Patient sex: M
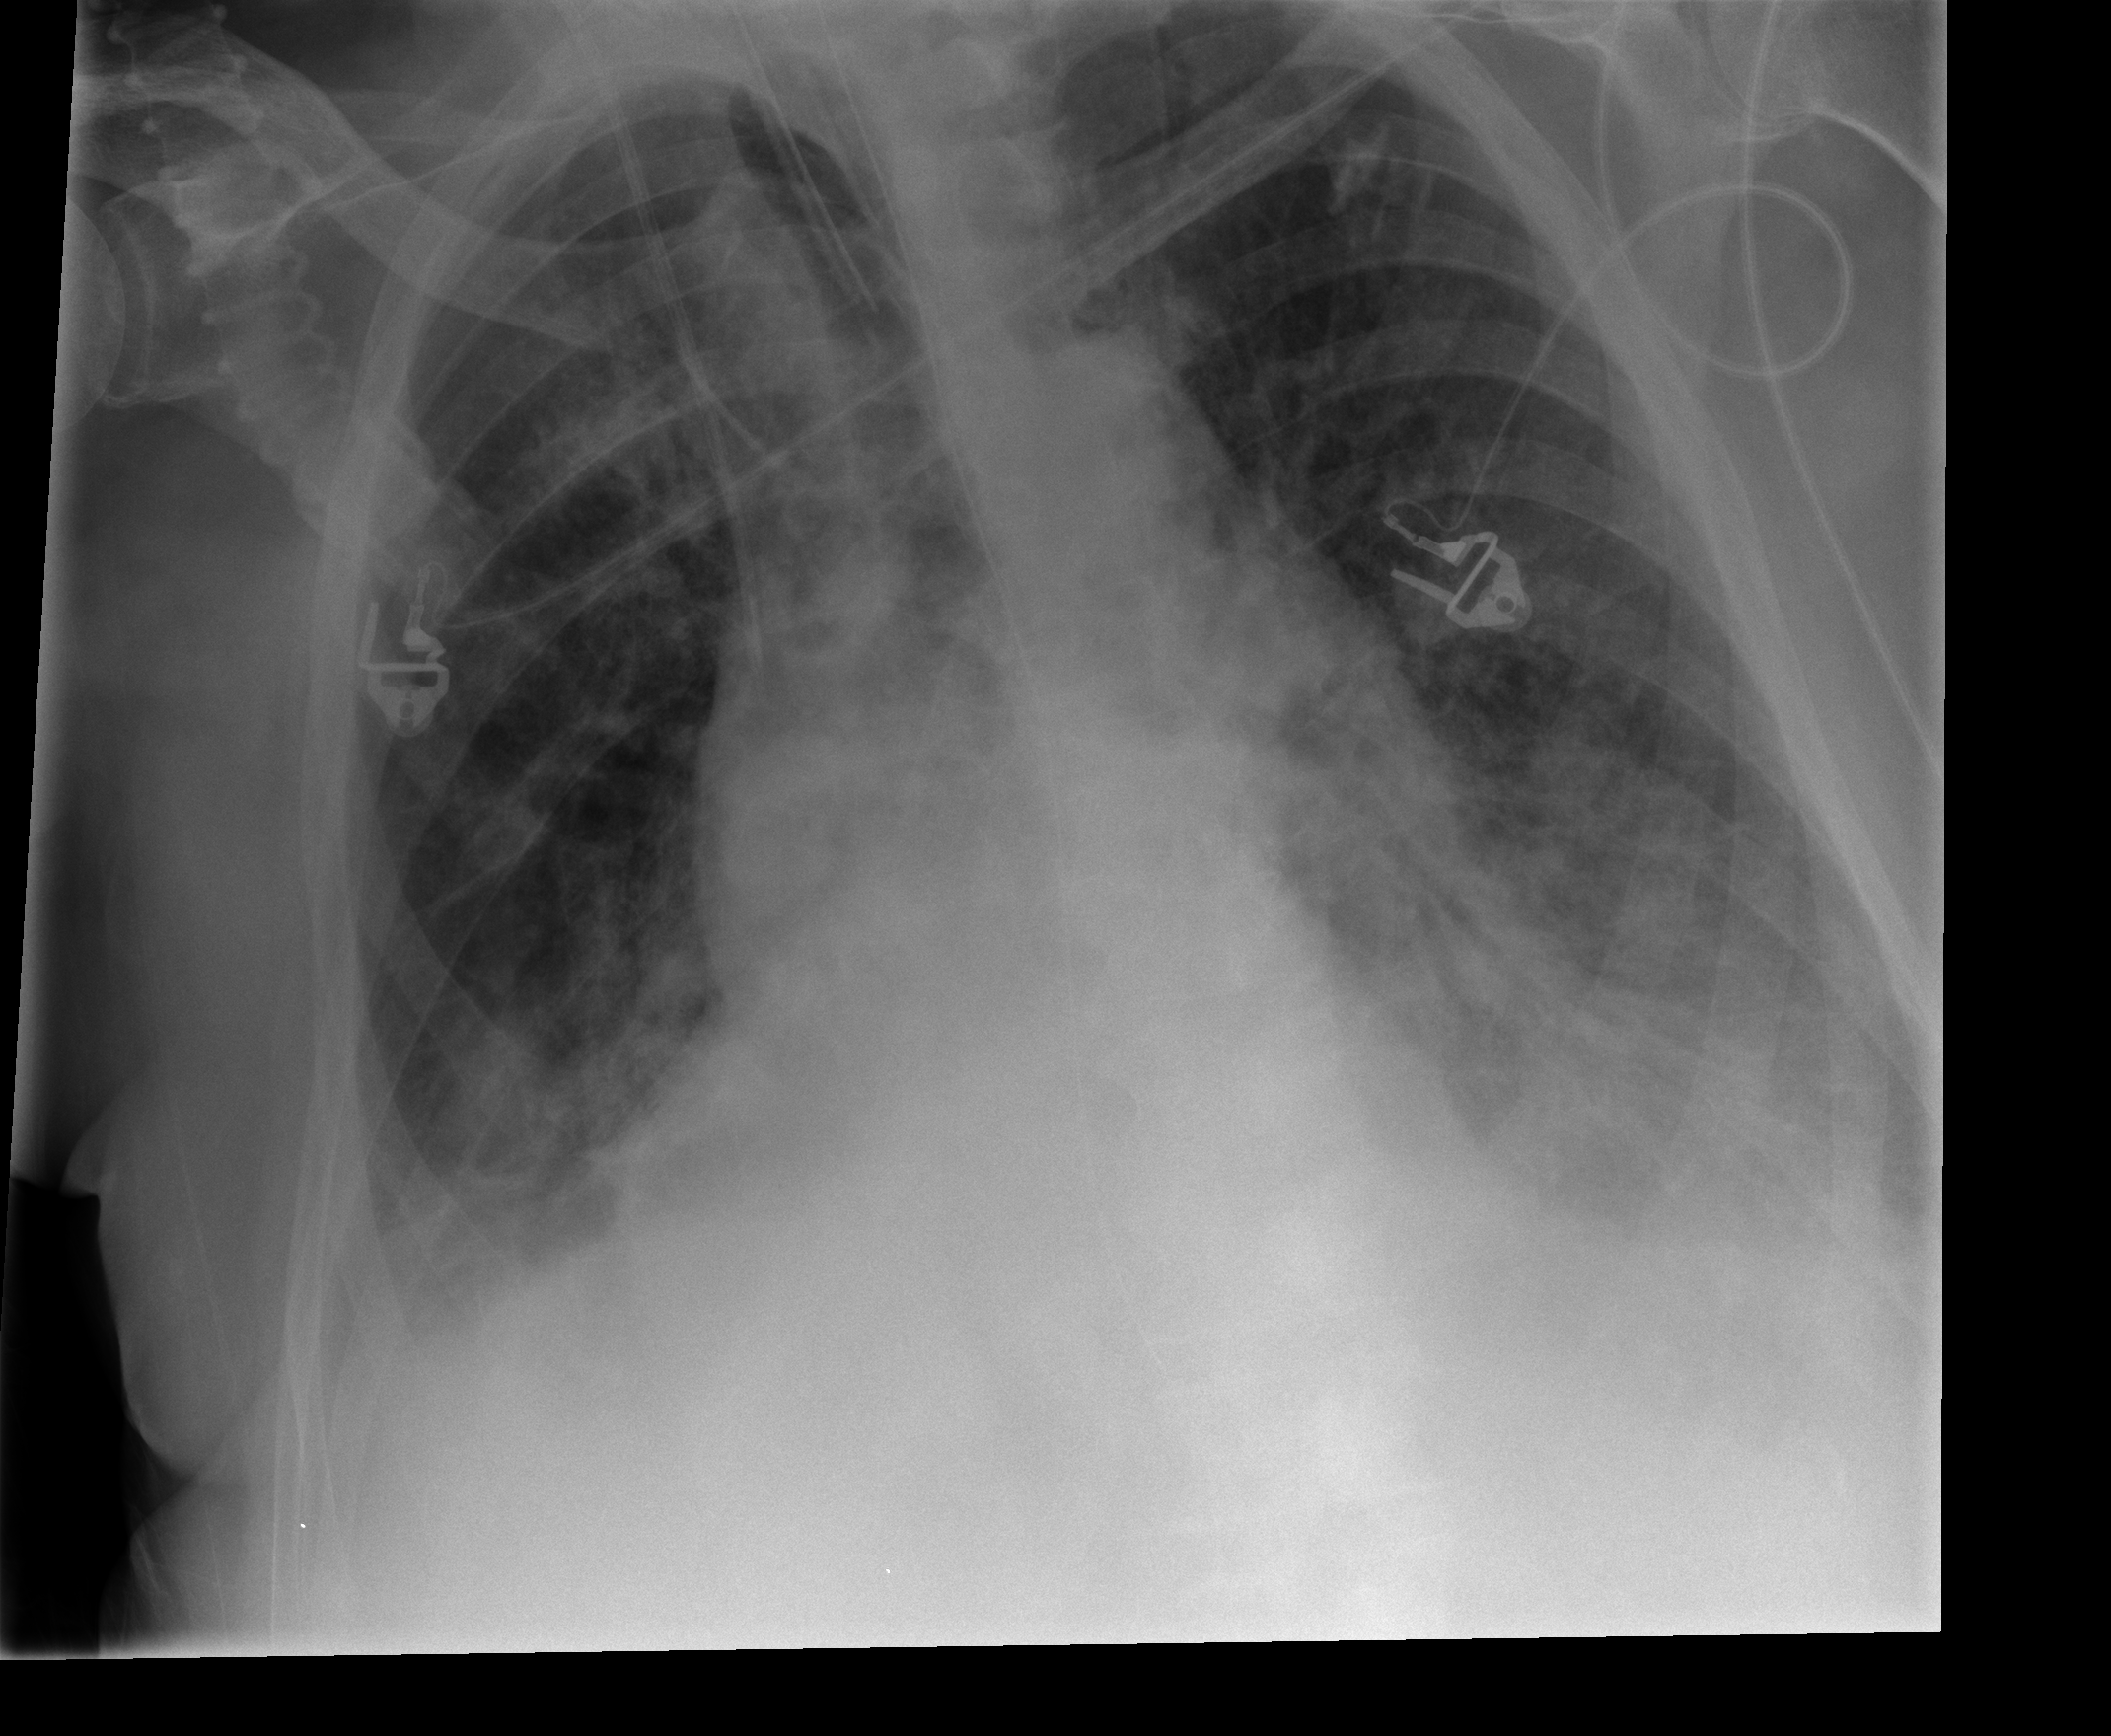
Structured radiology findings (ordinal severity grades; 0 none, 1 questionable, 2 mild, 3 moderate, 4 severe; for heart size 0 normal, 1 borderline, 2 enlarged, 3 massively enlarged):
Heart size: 2
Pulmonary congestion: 1
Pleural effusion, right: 2
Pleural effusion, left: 2
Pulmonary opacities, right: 3
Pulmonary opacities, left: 3
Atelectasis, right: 2
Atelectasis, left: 2